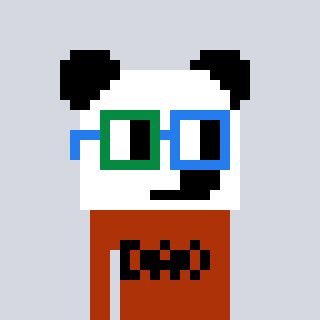
a pixel art character with square green and blue glasses, a panda-shaped head and a hotbrown-colored body on a cool background